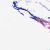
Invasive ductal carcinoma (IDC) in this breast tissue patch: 0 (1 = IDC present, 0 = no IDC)